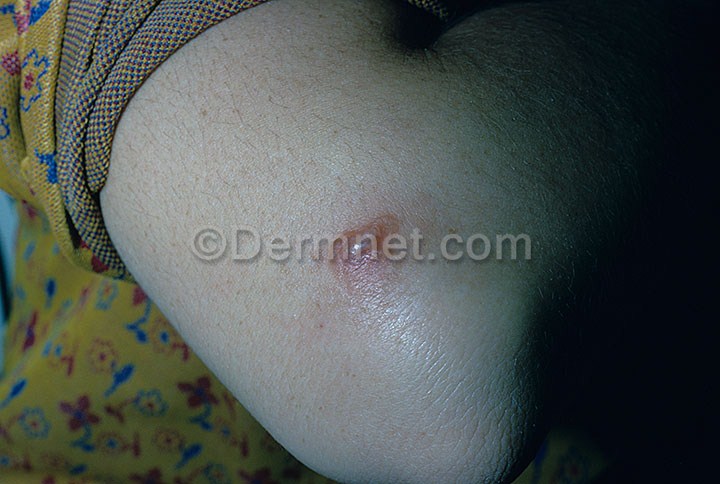
Disease: Warts Molluscum and other Viral Infections